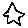
Label: star